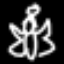
Label: angel